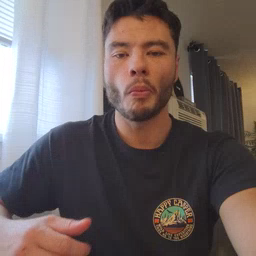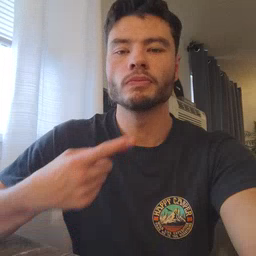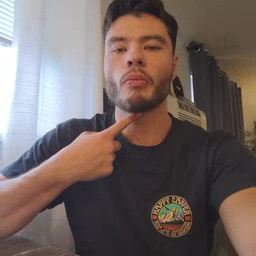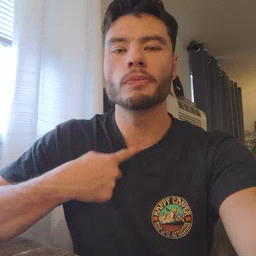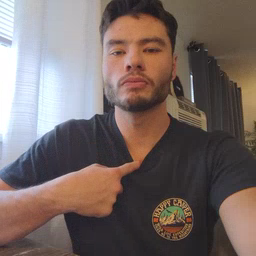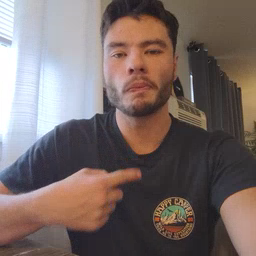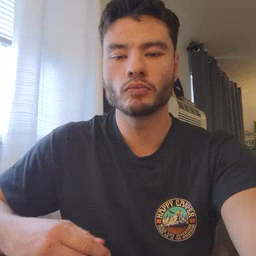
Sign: thirsty